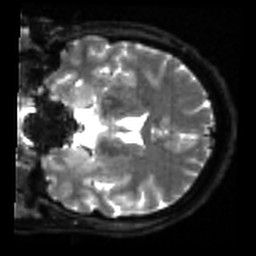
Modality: sbref
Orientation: coronal
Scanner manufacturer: siemens
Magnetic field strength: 3 T
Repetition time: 4 s
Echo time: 0.0594 s